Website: macys
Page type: billing-address
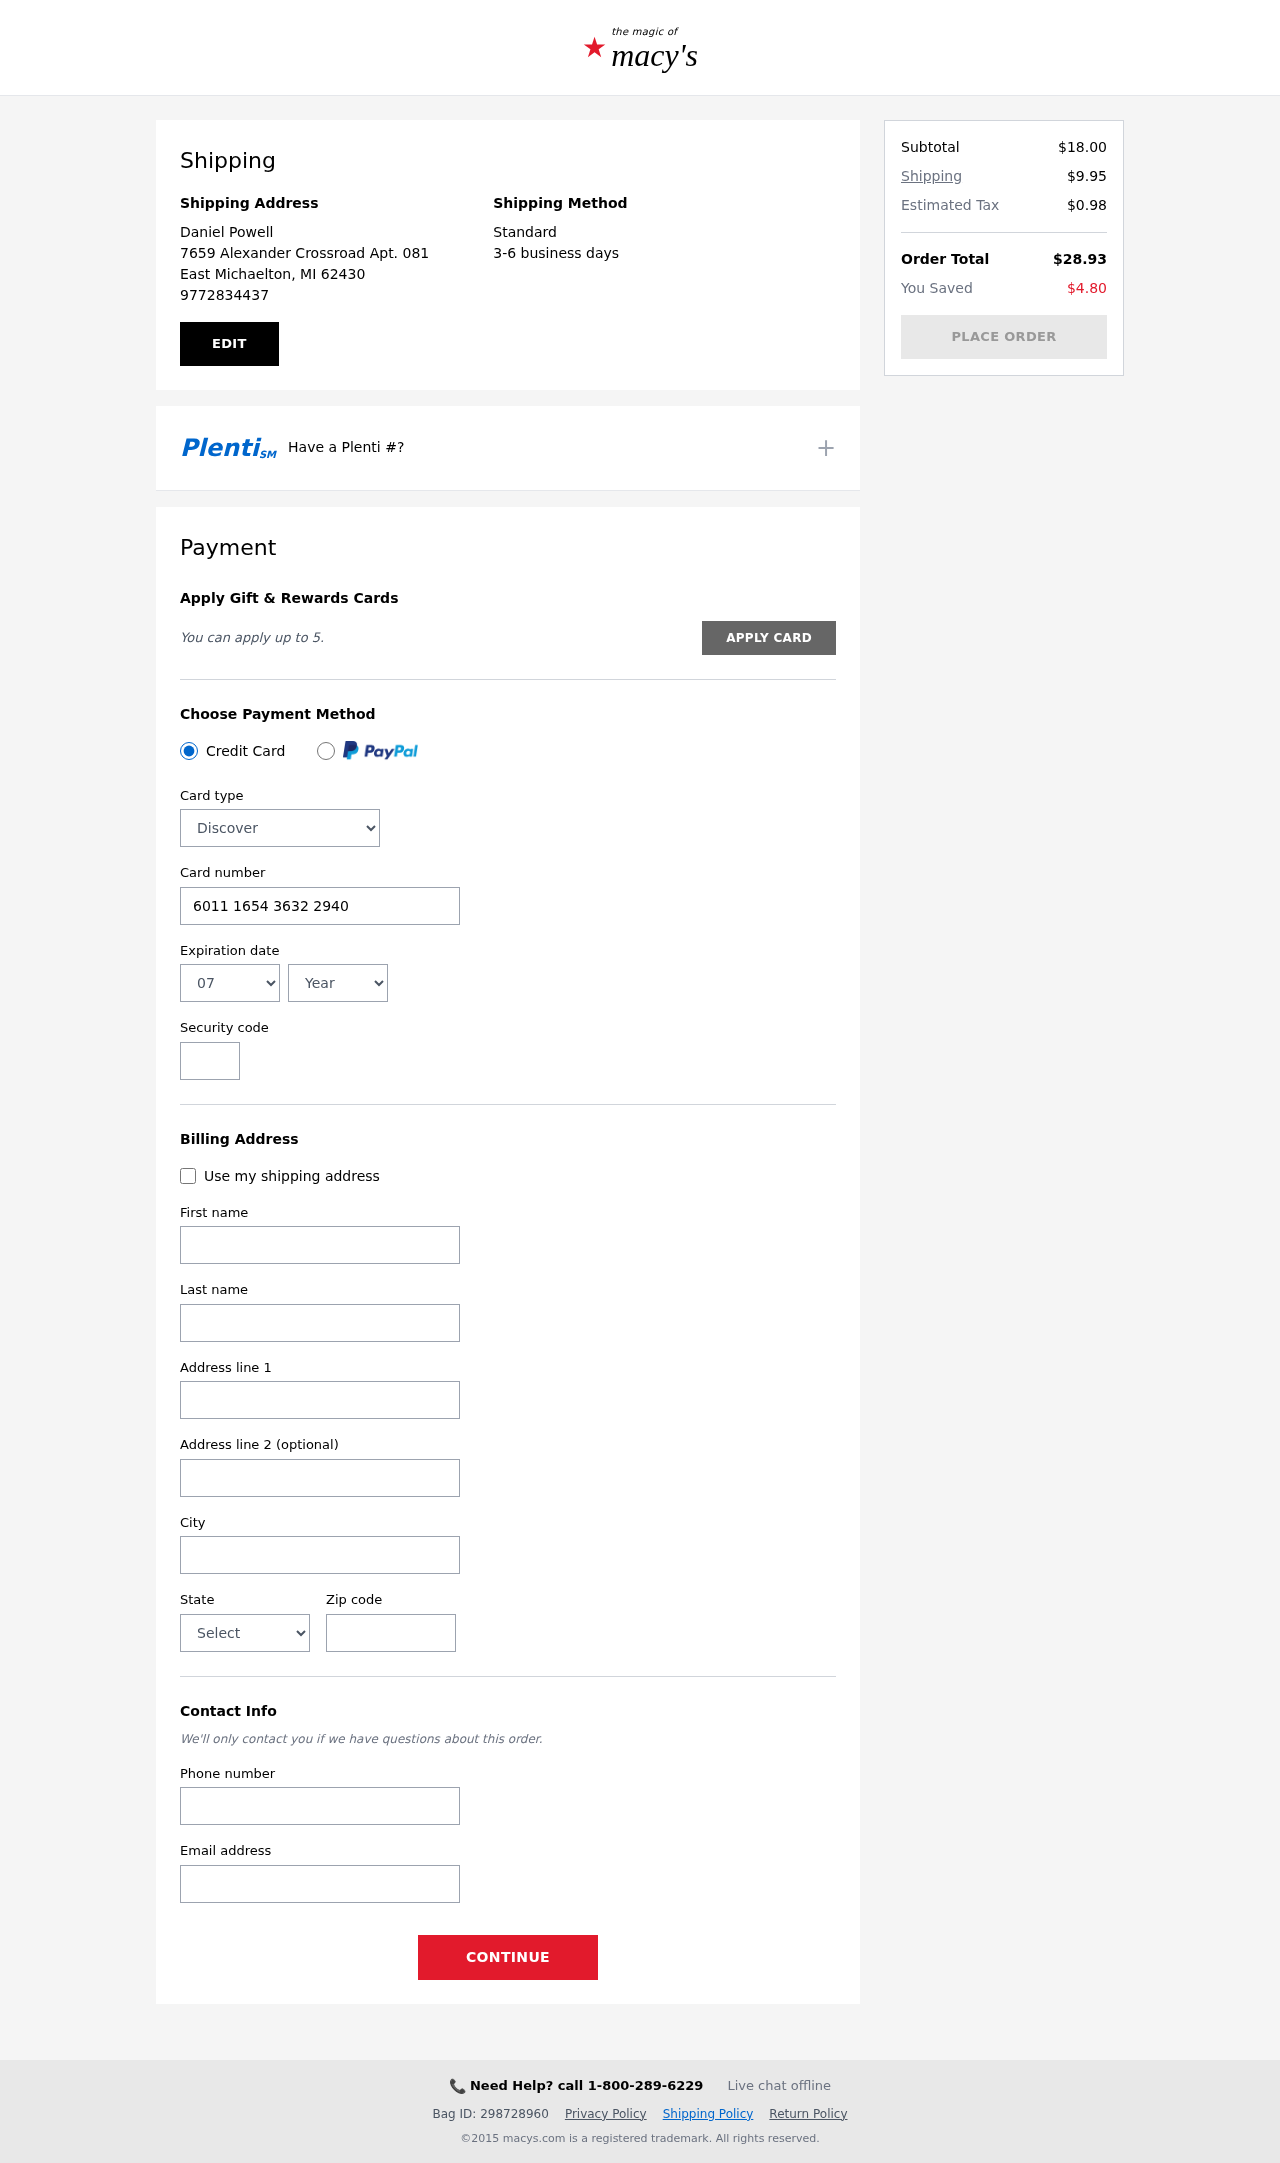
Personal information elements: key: PII_CARD_CVV
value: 625
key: PII_CARD_EXPIRY_MONTH
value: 07
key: PII_CARD_EXPIRY_YEAR
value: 26
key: PII_CARD_NUMBER
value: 6011 1654 3632 2940
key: PII_CARD_TYPE
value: Discover
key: PII_CITY
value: East Michaelton
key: PII_CITY_STATE_ZIP
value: East Michaelton, MI 62430
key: PII_EMAIL
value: danielpowell@gmail.com
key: PII_FIRSTNAME
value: Daniel
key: PII_FULLNAME
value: Daniel Powell
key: PII_LASTNAME
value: Powell
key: PII_PHONE
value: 9772834437
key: PII_POSTCODE
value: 62430
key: PII_STATE
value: Michigan
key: PII_STREET
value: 7659 Alexander Crossroad Apt. 081
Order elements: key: ORDER_SUBTOTAL
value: $18.00
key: ORDER_SHIPPING_COST
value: $9.95
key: ORDER_TAX
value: $0.98
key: ORDER_TOTAL
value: $28.93
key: ORDER_SAVINGS
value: $4.80